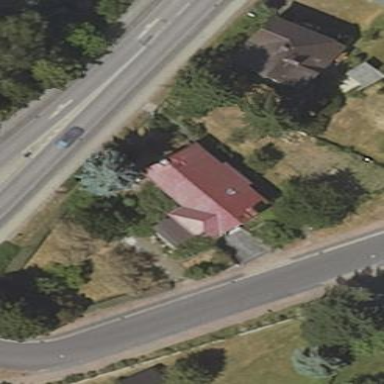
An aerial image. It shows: Gabled roof house.